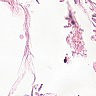
Metastatic tissue present: no